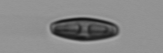
Label: pennate